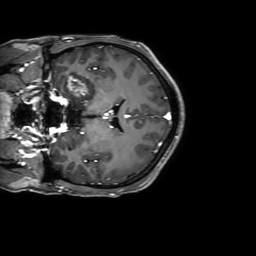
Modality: T1w
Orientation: coronal
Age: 35
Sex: male
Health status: ill
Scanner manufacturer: philips
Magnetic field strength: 3 T
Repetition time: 0.008568 s
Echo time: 0.004154 s